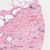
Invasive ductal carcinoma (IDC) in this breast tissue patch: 0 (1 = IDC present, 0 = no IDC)